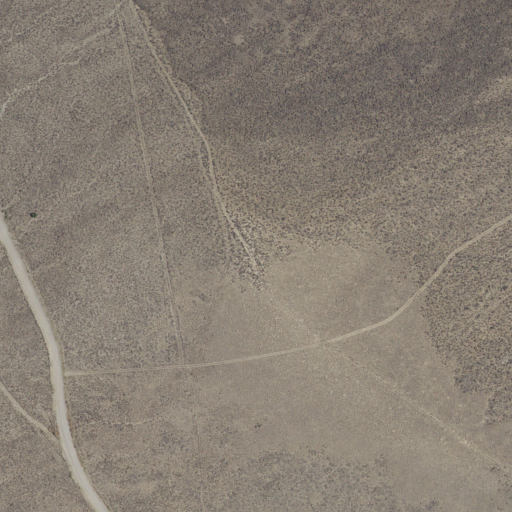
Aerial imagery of valley in California named Cowhorn Valley containing only shrub